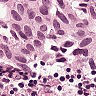
Metastatic tissue present: yes